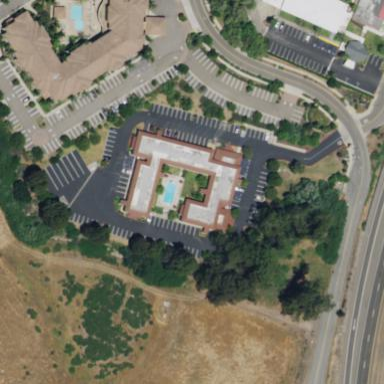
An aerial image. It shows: Building that is motel.